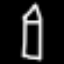
Label: pencil